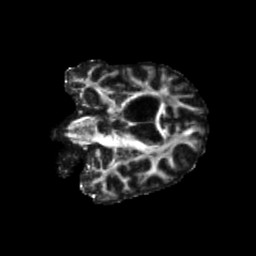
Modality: FA
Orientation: coronal
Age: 70
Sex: male
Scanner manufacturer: siemens
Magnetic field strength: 3 T
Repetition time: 5.25 s
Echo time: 0.08 s